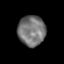
Tissue: prostate
Cell type: Myeloid cells
Senescence score: 0.8631
Nuclear area (px): 811
Mean DAPI intensity: 118.298